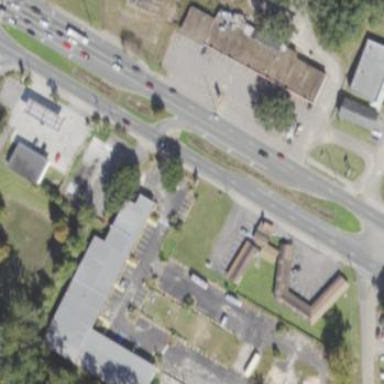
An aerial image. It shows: Commercial area with motel.